Question: I've been having error for a while now, and while reading all the other posts her on SO, I didn't get much more cleaver.
When making a database call I get the error:
'''
Index (zero based) must be greater than or equal to zero
'''
I have the following method which gives me the error:
'''
public bool IsUserInRole(User user, string roleName)
{
using (var repository = new SaxoPublishingEntities())
{
repository.Attach(user);
// THIS CALLS GIVE ME THE ERRROR
var roles = repository.UserRoles.Include("Users").Where(userRole =>
userRole.Name == roleName && userRole.Users.Contains(user)).ToList();
if (roles.Any())
{
return true;
}
return false;
}
}
'''
My database model:

My stack trace:
'''
[FormatException: Indekset (nulbaseret) skal vaere storre end eller lig med nul og mindre end storrelsen af argumentlisten.]
System.Text.StringBuilder.AppendFormat(IFormatProvider provider, String format, Object[] args) <PHONE>
System.String.Format(IFormatProvider provider, String format, Object[] args) +63
System.Data.EntityRes.GetString(String name, Object[] args) +363
System.Data.Entity.Strings.ELinq_UnsupportedConstant(Object p0) +95
System.Data.Objects.ELinq.ConstantTranslator.TypedTranslate(ExpressionConverter parent, ConstantExpression linq) +1256
System.Data.Objects.ELinq.TypedTranslator'1.Translate(ExpressionConverter parent, Expression linq) +88
System.Data.Objects.ELinq.ExpressionConverter.TranslateExpression(Expression linq) +162
System.Data.Objects.ELinq.ContainsTranslator.TranslateContains(ExpressionConverter parent, Expression sourceExpression, Expression valueExpression) +136
System.Data.Objects.ELinq.MethodCallTranslator.TypedTranslate(ExpressionConverter parent, MethodCallExpression linq) +1011
System.Data.Objects.ELinq.TypedTranslator'1.Translate(ExpressionConverter parent, Expression linq) +88
System.Data.Objects.ELinq.ExpressionConverter.TranslateExpression(Expression linq) +162
System.Data.Objects.ELinq.BinaryTranslator.TypedTranslate(ExpressionConverter parent, BinaryExpression linq) +122
System.Data.Objects.ELinq.TypedTranslator'1.Translate(ExpressionConverter parent, Expression linq) +88
System.Data.Objects.ELinq.ExpressionConverter.TranslateExpression(Expression linq) +162
System.Data.Objects.ELinq.ExpressionConverter.TranslateLambda(LambdaExpression lambda, DbExpression input) +168
System.Data.Objects.ELinq.ExpressionConverter.TranslateLambda(LambdaExpression lambda, DbExpression input, DbExpressionBinding& binding) +161
System.Data.Objects.ELinq.OneLambdaTranslator.Translate(ExpressionConverter parent, MethodCallExpression call, DbExpression& source, DbExpressionBinding& sourceBinding, DbExpression& lambda) +168
System.Data.Objects.ELinq.OneLambdaTranslator.Translate(ExpressionConverter parent, MethodCallExpression call) +66
System.Data.Objects.ELinq.SequenceMethodTranslator.Translate(ExpressionConverter parent, MethodCallExpression call, SequenceMethod sequenceMethod) +47
System.Data.Objects.ELinq.MethodCallTranslator.TypedTranslate(ExpressionConverter parent, MethodCallExpression linq) +169
System.Data.Objects.ELinq.TypedTranslator'1.Translate(ExpressionConverter parent, Expression linq) +88
System.Data.Objects.ELinq.ExpressionConverter.TranslateExpression(Expression linq) +162
System.Data.Objects.ELinq.ExpressionConverter.TranslateSet(Expression linq) +53
System.Data.Objects.ELinq.UnarySequenceMethodTranslator.Translate(ExpressionConverter parent, MethodCallExpression call) +197
System.Data.Objects.ELinq.SequenceMethodTranslator.Translate(ExpressionConverter parent, MethodCallExpression call, SequenceMethod sequenceMethod) +47
System.Data.Objects.ELinq.MethodCallTranslator.TypedTranslate(ExpressionConverter parent, MethodCallExpression linq) +169
System.Data.Objects.ELinq.TypedTranslator'1.Translate(ExpressionConverter parent, Expression linq) +88
System.Data.Objects.ELinq.ExpressionConverter.TranslateExpression(Expression linq) +162
System.Data.Objects.ELinq.ExpressionConverter.Convert() +50
System.Data.Objects.ELinq.ELinqQueryState.GetExecutionPlan(Nullable'1 forMergeOption) +593
System.Data.Objects.ObjectQuery'1.GetResults(Nullable'1 forMergeOption) +255
System.Data.Objects.ObjectQuery'1.System.Collections.Generic.IEnumerable<T>.GetEnumerator() +89
System.Linq.Enumerable.Single(IEnumerable'1 source) +100
System.Data.Objects.ELinq.ObjectQueryProvider.<GetElementFunction>b__3(IEnumerable'1 sequence) +31
System.Data.Objects.ELinq.ObjectQueryProvider.ExecuteSingle(IEnumerable'1 query, Expression queryRoot) +56
System.Data.Objects.ELinq.ObjectQueryProvider.System.Linq.IQueryProvider.Execute(Expression expression) +97
System.Linq.Queryable.Any(IQueryable'1 source) +233
Saxo.Publishing.Business.UserServiceOLD.IsUserInRole(User user, String roleName) in c:\Users\laho\Documents\GitHub\SaxoPublishing\Development\Saxo Publishing\Saxo.Publishing.Business\UserServiceOLD.cs:175
Saxo.Publishing.Web.Security.UserPrincipal.IsInRole(String role) in c:\Users\laho\Documents\GitHub\SaxoPublishing\Development\Saxo Publishing\Saxo.Publishing.Web\Security\User\UserPrincipal.cs:42
System.Linq.Enumerable.Any(IEnumerable'1 source, Func'2 predicate) +146
System.Web.Mvc.AuthorizeAttribute.AuthorizeCore(HttpContextBase httpContext) +333
System.Web.Mvc.AuthorizeAttribute.OnAuthorization(AuthorizationContext filterContext) +421
System.Web.Mvc.ControllerActionInvoker.InvokeAuthorizationFilters(ControllerContext controllerContext, IList'1 filters, ActionDescriptor actionDescriptor) +143
System.Web.Mvc.Async.<>c__DisplayClass25.<BeginInvokeAction>b__1e(AsyncCallback asyncCallback, Object asyncState) +978
System.Web.Mvc.Async.WrappedAsyncResult'1.Begin(AsyncCallback callback, Object state, Int32 timeout) +161
System.Web.Mvc.Async.AsyncResultWrapper.Begin(AsyncCallback callback, Object state, BeginInvokeDelegate beginDelegate, EndInvokeDelegate'1 endDelegate, Object tag, Int32 timeout) +92
System.Web.Mvc.Async.AsyncResultWrapper.Begin(AsyncCallback callback, Object state, BeginInvokeDelegate beginDelegate, EndInvokeDelegate'1 endDelegate, Object tag) +53
System.Web.Mvc.Async.AsyncControllerActionInvoker.BeginInvokeAction(ControllerContext controllerContext, String actionName, AsyncCallback callback, Object state) +538
System.Web.Mvc.<>c__DisplayClass1d.<BeginExecuteCore>b__17(AsyncCallback asyncCallback, Object asyncState) +83
System.Web.Mvc.Async.WrappedAsyncResult'1.Begin(AsyncCallback callback, Object state, Int32 timeout) +161
System.Web.Mvc.Async.AsyncResultWrapper.Begin(AsyncCallback callback, Object state, BeginInvokeDelegate beginDelegate, EndInvokeDelegate'1 endDelegate, Object tag, Int32 timeout) +92
System.Web.Mvc.Async.AsyncResultWrapper.Begin(AsyncCallback callback, Object state, BeginInvokeDelegate beginDelegate, EndInvokeDelegate endDelegate, Object tag, Int32 timeout) +97
System.Web.Mvc.Async.AsyncResultWrapper.Begin(AsyncCallback callback, Object state, BeginInvokeDelegate beginDelegate, EndInvokeDelegate endDelegate, Object tag) +53
System.Web.Mvc.Controller.BeginExecuteCore(AsyncCallback callback, Object state) +531
System.Web.Mvc.Async.WrappedAsyncResult'1.Begin(AsyncCallback callback, Object state, Int32 timeout) +161
System.Web.Mvc.Async.AsyncResultWrapper.Begin(AsyncCallback callback, Object state, BeginInvokeDelegate beginDelegate, EndInvokeDelegate'1 endDelegate, Object tag, Int32 timeout) +92
System.Web.Mvc.Async.AsyncResultWrapper.Begin(AsyncCallback callback, Object state, BeginInvokeDelegate beginDelegate, EndInvokeDelegate endDelegate, Object tag, Int32 timeout) +97
System.Web.Mvc.Async.AsyncResultWrapper.Begin(AsyncCallback callback, Object state, BeginInvokeDelegate beginDelegate, EndInvokeDelegate endDelegate, Object tag) +53
System.Web.Mvc.Controller.BeginExecute(RequestContext requestContext, AsyncCallback callback, Object state) +447
System.Web.Mvc.Controller.System.Web.Mvc.Async.IAsyncController.BeginExecute(RequestContext requestContext, AsyncCallback callback, Object state) +49
System.Web.Mvc.<>c__DisplayClass8.<BeginProcessRequest>b__2(AsyncCallback asyncCallback, Object asyncState) +127
System.Web.Mvc.Async.WrappedAsyncResult'1.Begin(AsyncCallback callback, Object state, Int32 timeout) +161
System.Web.Mvc.Async.AsyncResultWrapper.Begin(AsyncCallback callback, Object state, BeginInvokeDelegate beginDelegate, EndInvokeDelegate'1 endDelegate, Object tag, Int32 timeout) +92
System.Web.Mvc.Async.AsyncResultWrapper.Begin(AsyncCallback callback, Object state, BeginInvokeDelegate beginDelegate, EndInvokeDelegate endDelegate, Object tag, Int32 timeout) +97
System.Web.Mvc.Async.AsyncResultWrapper.Begin(AsyncCallback callback, Object state, BeginInvokeDelegate beginDelegate, EndInvokeDelegate endDelegate, Object tag) +53
System.Web.Mvc.MvcHandler.BeginProcessRequest(HttpContextBase httpContext, AsyncCallback callback, Object state) +388
System.Web.Mvc.MvcHandler.BeginProcessRequest(HttpContext httpContext, AsyncCallback callback, Object state) +88
System.Web.Mvc.MvcHandler.System.Web.IHttpAsyncHandler.BeginProcessRequest(HttpContext context, AsyncCallback cb, Object extraData) +50
System.Web.CallHandlerExecutionStep.System.Web.HttpApplication.IExecutionStep.Execute() +301
System.Web.HttpApplication.ExecuteStep(IExecutionStep step, Boolean& completedSynchronously) +155
'''
Any ideas is HIGHLY appreciated! :-)
'''
public bool IsUserInRole(User user, string roleName)
{
using (var repository = new SaxoPublishingEntities())
{
var users = repository.Users.Where(c => c.Id == user.Id);
if (users.Any())
{
var myUser = users.First();
var roles = repository.UserRoles.Where(userRole =>
userRole.Name == roleName && userRole.Users.Contains(myUser)).ToList();
if (roles.Any())
{
return true;
}
}
return false;
}
}
'''
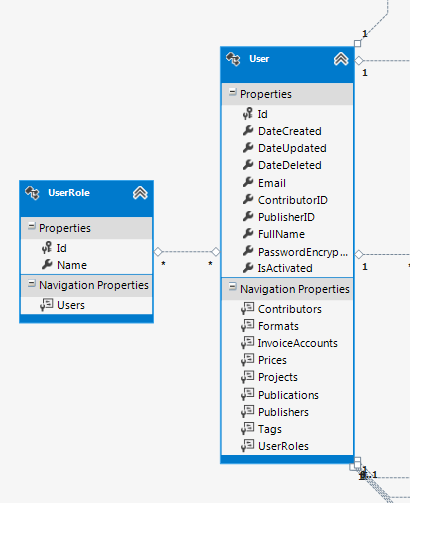
Answer: It is a cryptic message for a well-known EF restriction: you can't use reference types in 'Contains'. In stead do this:
'''
var userId = user.Id;
var roles = repository.UserRoles.Where(userRole => userRole.Name == roleName
&& userRole.Users.Select(u => u.Id).Contains(userId));
'''